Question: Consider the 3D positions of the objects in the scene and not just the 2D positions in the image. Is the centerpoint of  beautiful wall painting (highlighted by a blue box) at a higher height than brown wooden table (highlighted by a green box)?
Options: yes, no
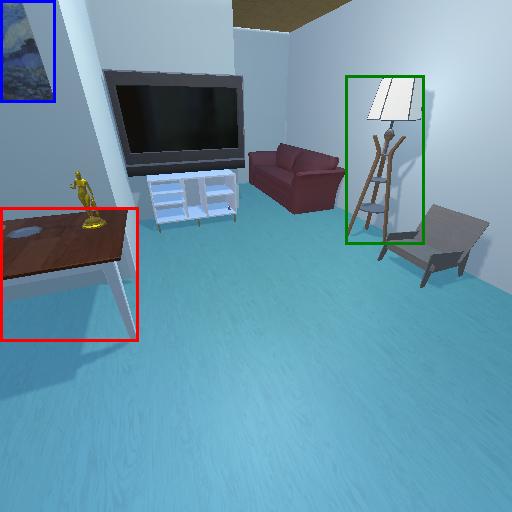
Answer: yes